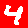
Digit: 4